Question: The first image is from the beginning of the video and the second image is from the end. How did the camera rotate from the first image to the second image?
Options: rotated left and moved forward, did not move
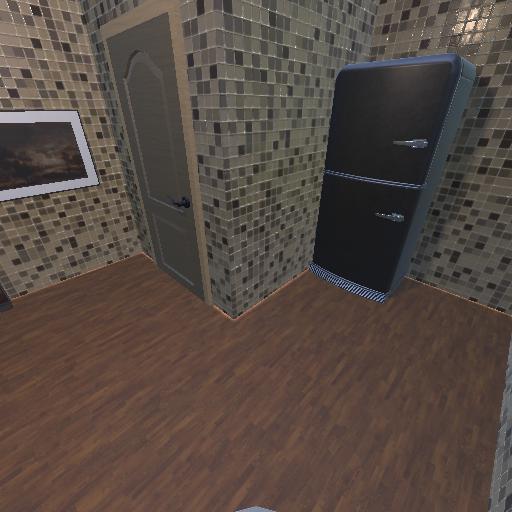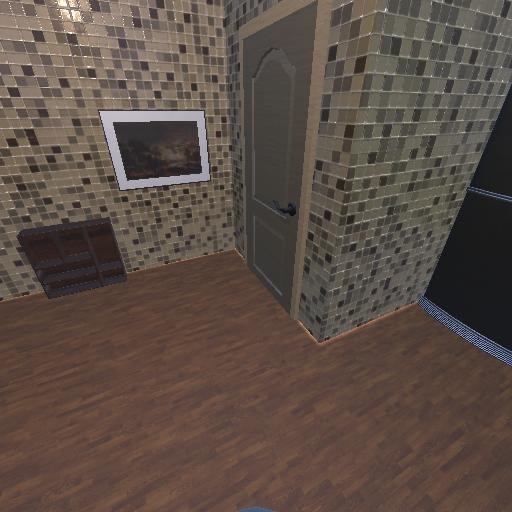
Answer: rotated left and moved forward